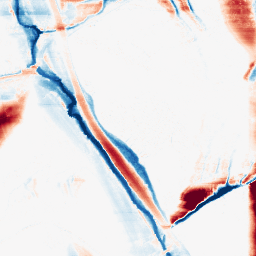
Category: morphological
Decomposition family: morphological_ellipse
Decomposition parameters: operation: average
width: 5
height: 50
Upsampling method: lanczos
Upsampling parameters: scale: 8
Upsampling scale: 8